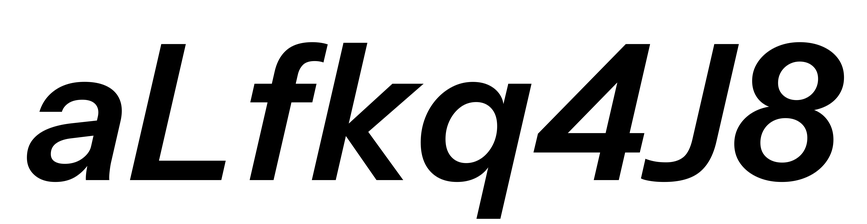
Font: InstrumentSans-Italic_SemiBold_Italic